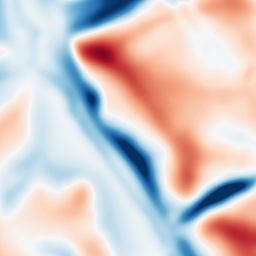
Category: multiscale
Decomposition family: dog
Decomposition parameters: sigma_low: 5
sigma_high: 20
Upsampling method: quintic
Upsampling parameters: scale: 8
Upsampling scale: 8